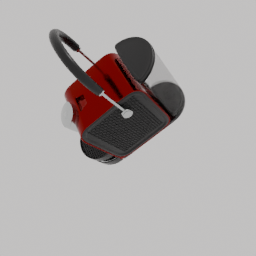
Label: appliances